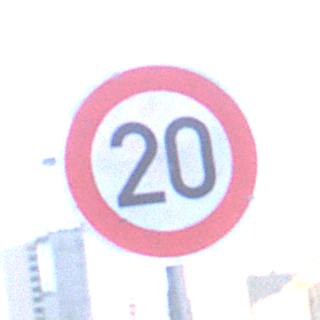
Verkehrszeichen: Geschwindigkeit20
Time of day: SunriseSunset
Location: Outdoor (Urban)
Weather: Clear
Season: NotSpecified
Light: Natural